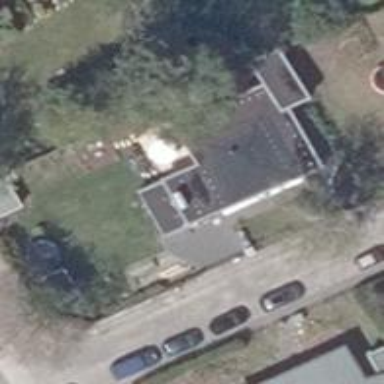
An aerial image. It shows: Detached building.